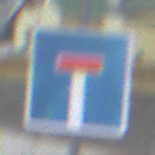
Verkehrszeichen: Sackgasse
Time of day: SunriseSunset
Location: Outdoor (Beach)
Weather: Overcast
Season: NotSpecified
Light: Natural